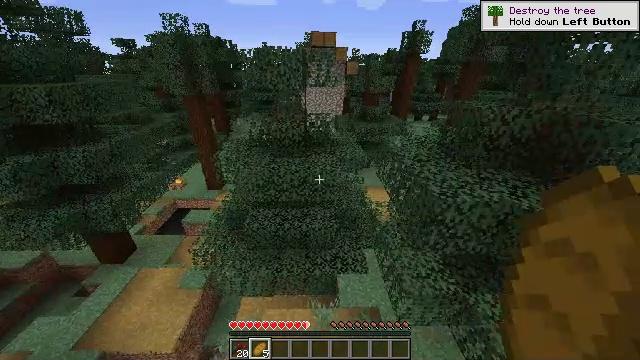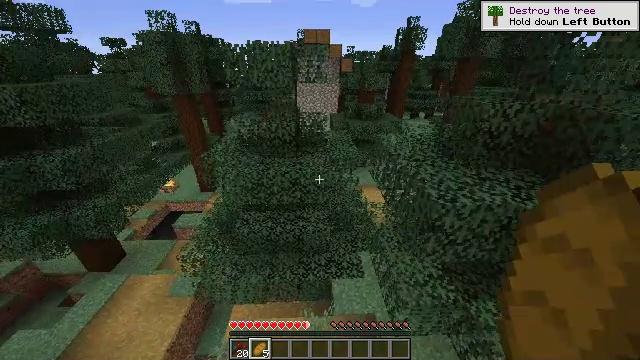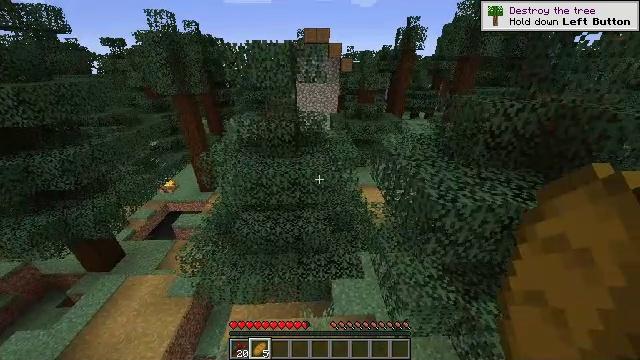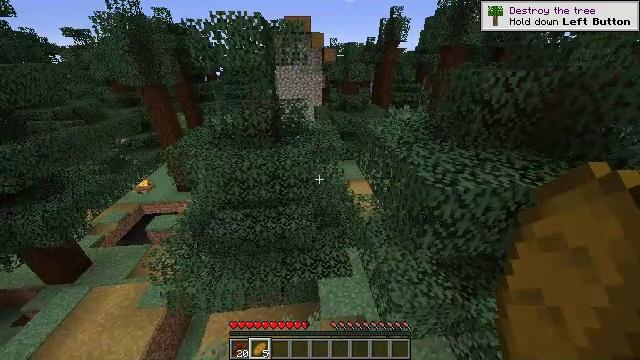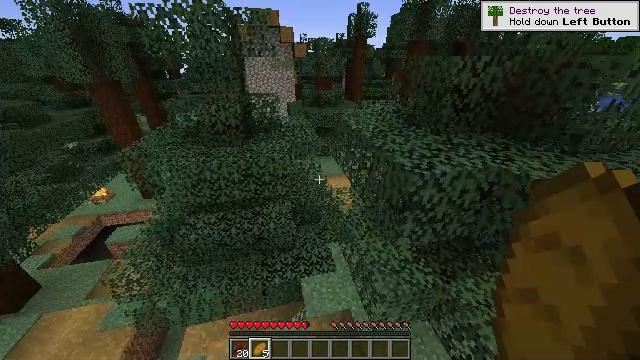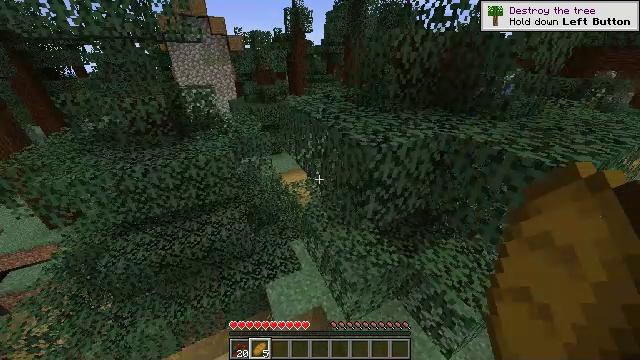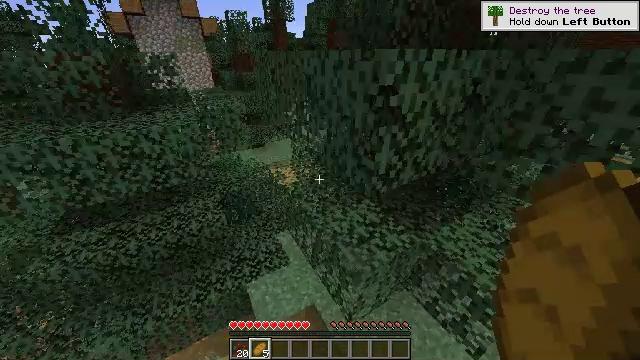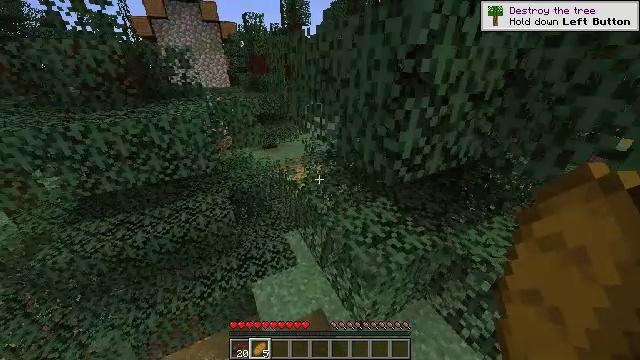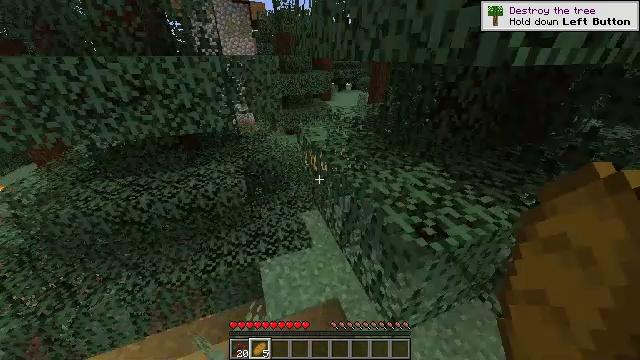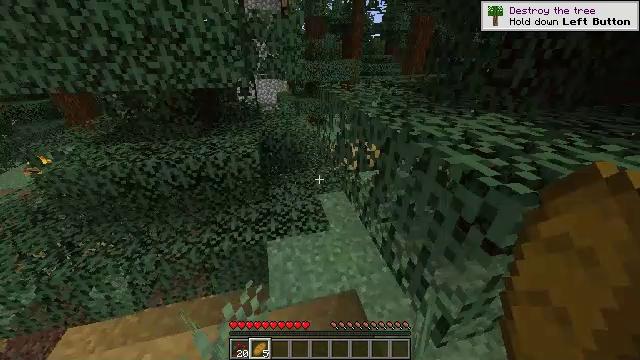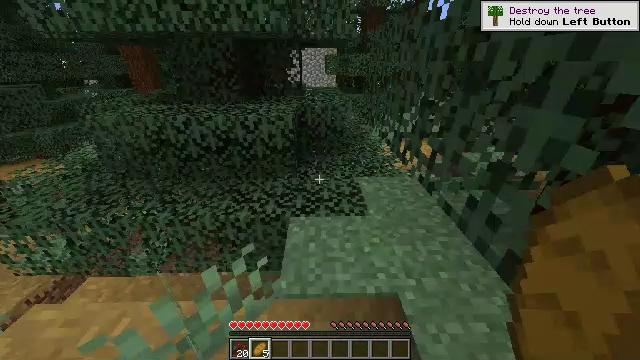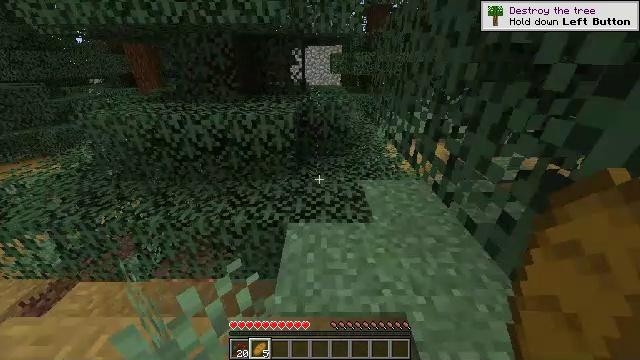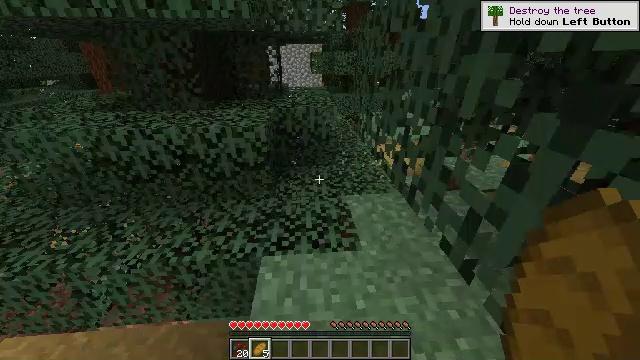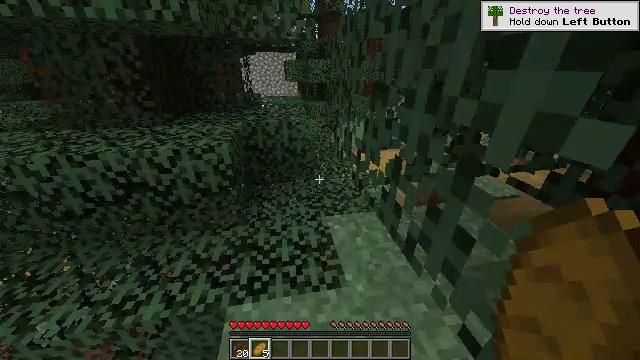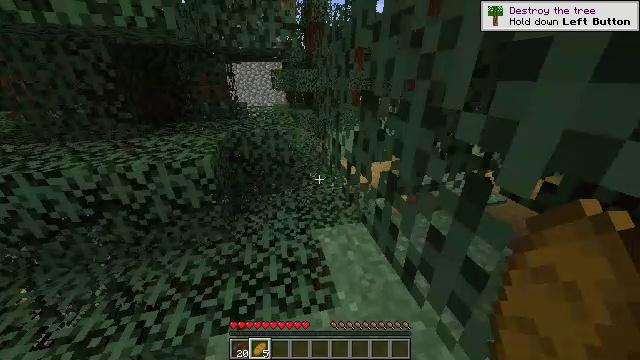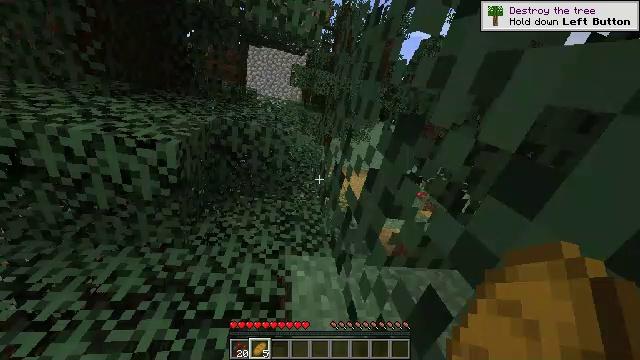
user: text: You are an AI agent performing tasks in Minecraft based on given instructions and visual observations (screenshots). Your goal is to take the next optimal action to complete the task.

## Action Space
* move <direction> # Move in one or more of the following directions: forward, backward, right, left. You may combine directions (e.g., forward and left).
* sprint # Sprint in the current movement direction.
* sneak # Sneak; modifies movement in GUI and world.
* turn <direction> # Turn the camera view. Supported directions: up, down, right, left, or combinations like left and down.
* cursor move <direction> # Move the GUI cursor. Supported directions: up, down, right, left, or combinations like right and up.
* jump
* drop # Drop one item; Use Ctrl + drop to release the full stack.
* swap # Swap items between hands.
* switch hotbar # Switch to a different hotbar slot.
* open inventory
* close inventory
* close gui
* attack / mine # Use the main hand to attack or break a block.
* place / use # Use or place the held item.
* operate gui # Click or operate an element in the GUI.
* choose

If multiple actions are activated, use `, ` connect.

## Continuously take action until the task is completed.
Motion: motion action
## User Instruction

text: Dismantle the blue bed.
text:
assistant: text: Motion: move forward
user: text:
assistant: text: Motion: move forward
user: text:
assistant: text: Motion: move forward, turn right
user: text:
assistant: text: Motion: move forward, turn right
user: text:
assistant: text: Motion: move forward, turn right
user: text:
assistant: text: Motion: move forward, turn right
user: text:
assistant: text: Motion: move forward, turn left and up
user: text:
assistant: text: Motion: move forward, turn left and down
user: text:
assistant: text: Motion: move forward, turn left
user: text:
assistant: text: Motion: move forward, turn left and up
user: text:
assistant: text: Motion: move forward, turn left
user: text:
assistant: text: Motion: move forward, turn right
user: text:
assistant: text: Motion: move forward, turn right and up
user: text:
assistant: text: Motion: move forward, turn right and up
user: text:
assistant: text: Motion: move forward
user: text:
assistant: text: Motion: move forward, turn right and up
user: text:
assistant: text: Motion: move forward, turn right and up
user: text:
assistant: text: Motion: move forward
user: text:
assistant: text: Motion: move forward
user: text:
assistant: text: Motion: move forward
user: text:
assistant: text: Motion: move forward
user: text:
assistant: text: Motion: move forward
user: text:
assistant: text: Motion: move forward
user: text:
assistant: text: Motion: move forward
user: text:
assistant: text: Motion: move forward, turn right
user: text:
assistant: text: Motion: move forward, turn right
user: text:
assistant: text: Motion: move forward and move right
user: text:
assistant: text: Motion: move forward and move right
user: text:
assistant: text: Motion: move forward and move right
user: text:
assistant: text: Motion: move forward and move right, turn left